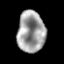
Tissue: prostate
Cell type: T cells
Senescence score: 0.2463
Nuclear area (px): 1117
Mean DAPI intensity: 159.054